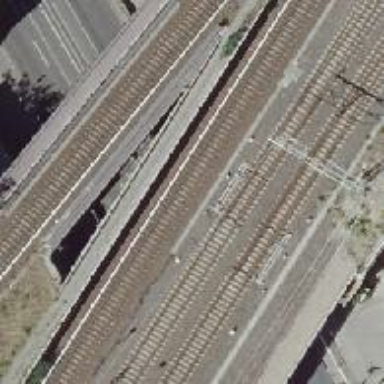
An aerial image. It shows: Bridge over electrified railway with contact lines.